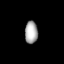
Tissue: lung
Cell type: Epithelial cells
Senescence score: 0.2118
Nuclear area (px): 282
Mean DAPI intensity: 170.025